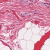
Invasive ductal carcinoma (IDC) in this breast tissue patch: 0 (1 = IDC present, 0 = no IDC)